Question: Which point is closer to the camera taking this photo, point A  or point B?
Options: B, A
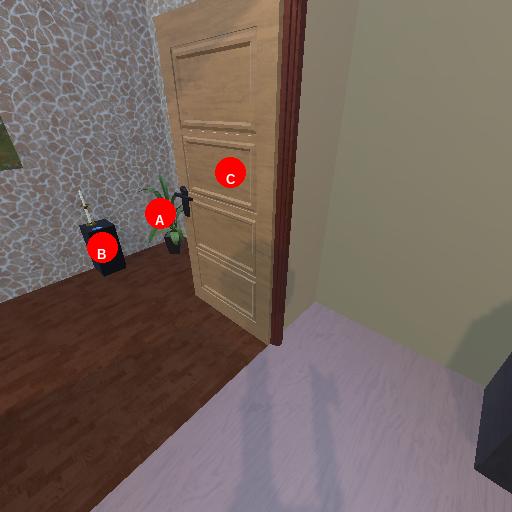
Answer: B